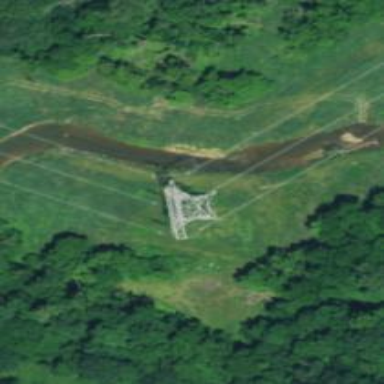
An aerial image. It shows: Power tower.